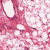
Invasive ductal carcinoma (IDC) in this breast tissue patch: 0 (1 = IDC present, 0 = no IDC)